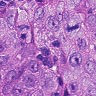
Metastatic tissue present: yes